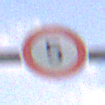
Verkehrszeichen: Geschwindigkeit5
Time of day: SunriseSunset
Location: Outdoor (RoadRail)
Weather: PartlyCloudy
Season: NotSpecified
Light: Natural